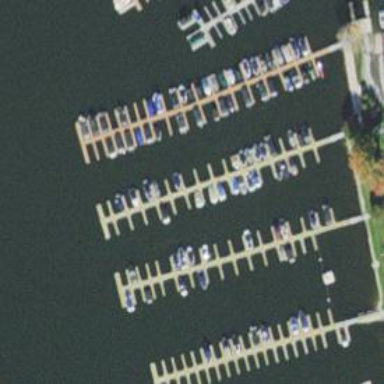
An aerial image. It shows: Man-made pier.